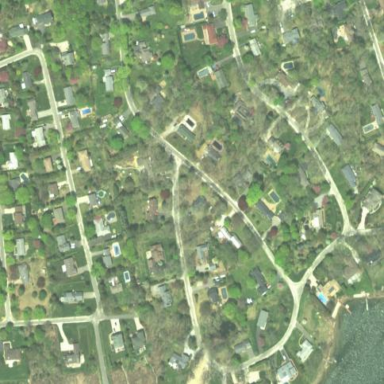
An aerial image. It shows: Residential area composed of single-family homes.